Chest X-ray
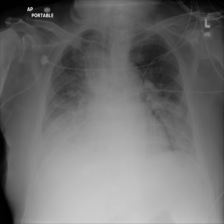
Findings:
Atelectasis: negative
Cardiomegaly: negative
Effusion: negative
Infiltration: positive
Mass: negative
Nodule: negative
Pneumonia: negative
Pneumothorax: negative
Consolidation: negative
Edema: negative
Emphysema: negative
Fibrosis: negative
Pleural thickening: negative
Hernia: negative